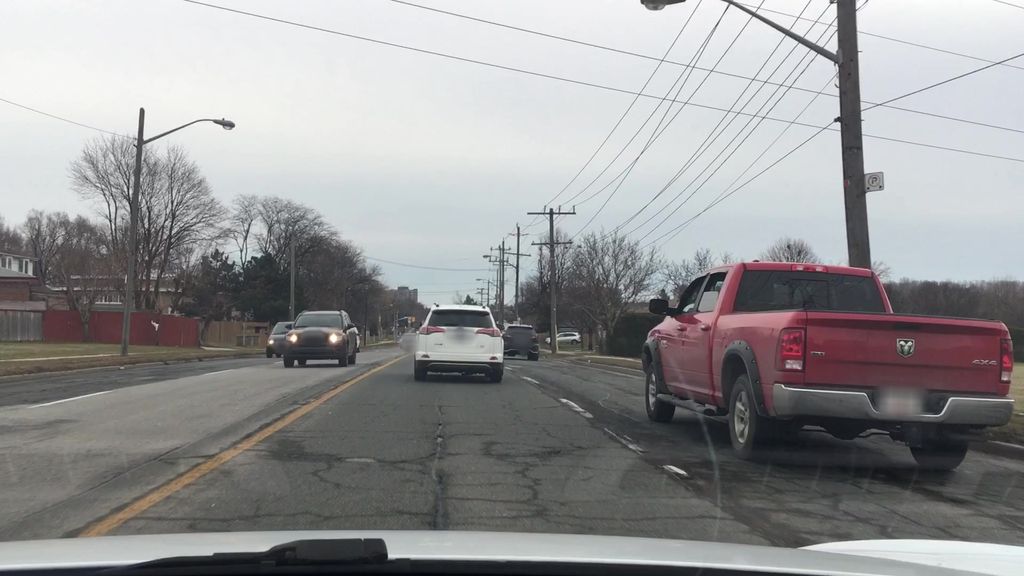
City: toronto